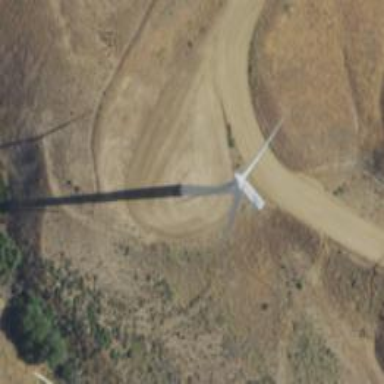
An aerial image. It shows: Wind generator in the form of horizontal axis wind turbine.